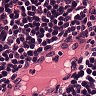
Metastatic tissue present: no